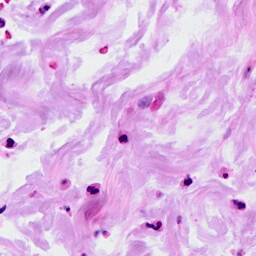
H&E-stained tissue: Breast